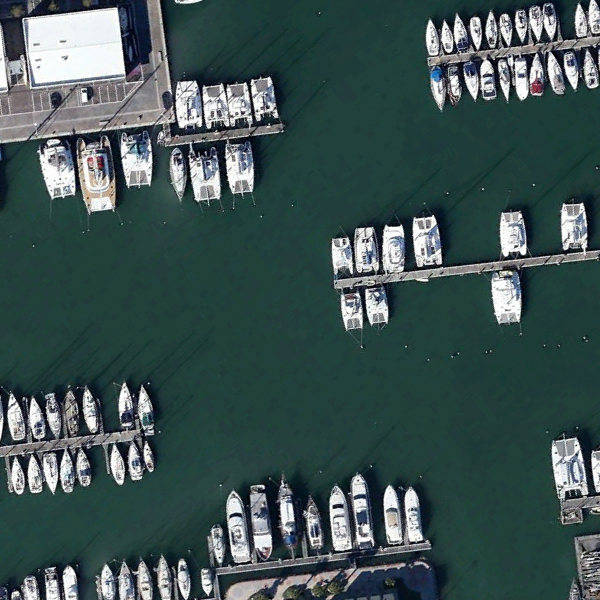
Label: Port